The image is a wavelet scalogram (time versus scale/frequency) of a rolling-element bearing's vibration signal. Diagnose the bearing from this image, choosing from: normal, inner_race, outer_race, ball.
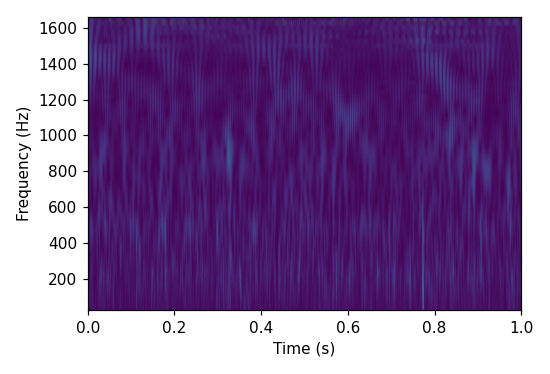
Answer: inner_race